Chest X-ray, PA view. Patient: 48 years old, sex M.
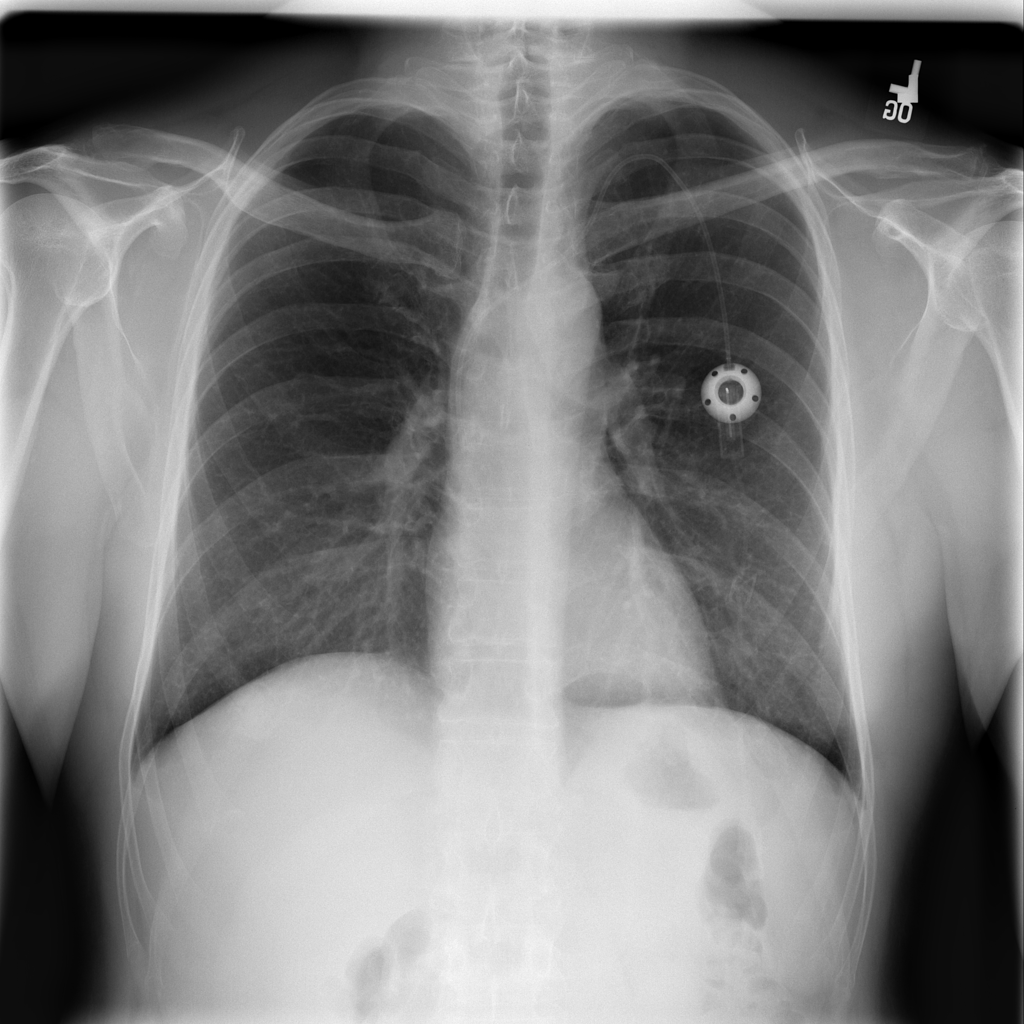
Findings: No Finding